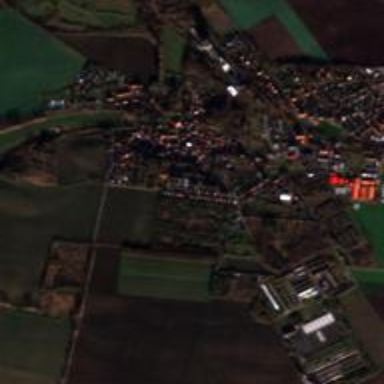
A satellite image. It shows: Village.